Interaction volume radius: 5 \u00c5
Interaction volume height: 30 \u00c5
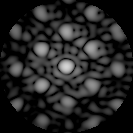
Disorder parameter: 0.3368